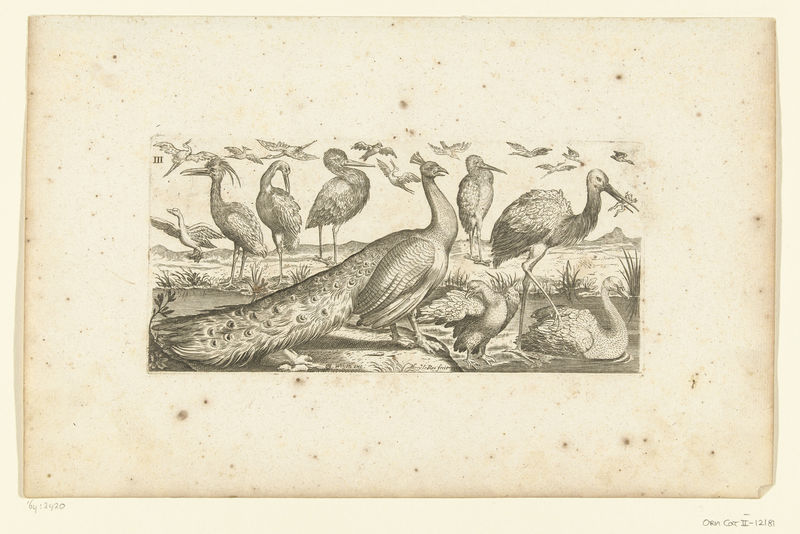
Titel: Negentien vogels
Künstler: Henry Le Roy
Standort: Amsterdam
Institution: Rijksmuseum
Schlagwörter: flügel, wasser, weiß, landschaft, see, teich, ufer, grau, schwarz, gras, tiere, federn, stein, taube, hügel, vögel, fliegen, gans, schnabel, schwan, sammeln, berge, gebirge, schwarm, pfau, kupferstich, frosch, putzen, storch, swan